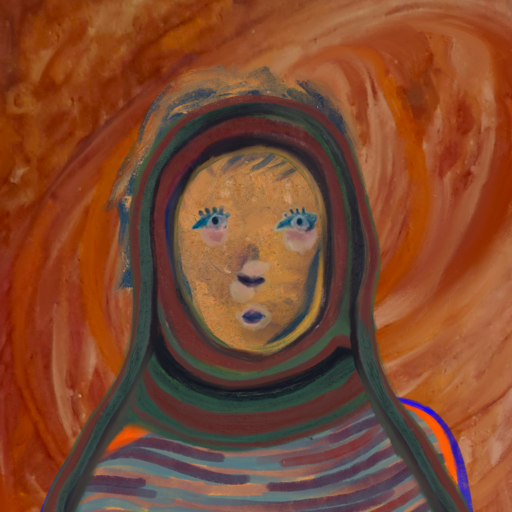
Background: Pious_Lady, Head And Neck Front: In_The_Sun, Face Front: Hill_Girl, Bust: Experience, Hair Front: InTheSun, Head Accessory: After_Raid_Scarf, Second Necklace: Blank, Necklace: Blank, Baby: Blank